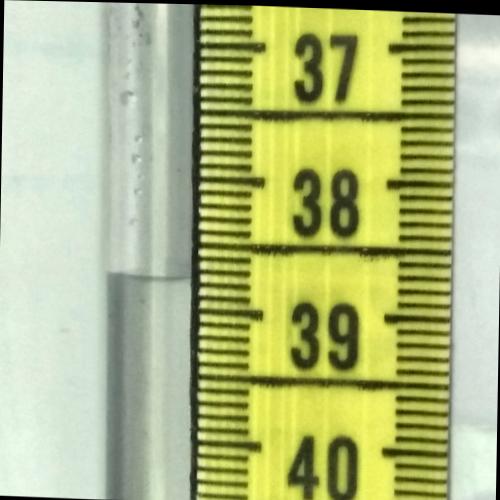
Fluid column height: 38.8 cm